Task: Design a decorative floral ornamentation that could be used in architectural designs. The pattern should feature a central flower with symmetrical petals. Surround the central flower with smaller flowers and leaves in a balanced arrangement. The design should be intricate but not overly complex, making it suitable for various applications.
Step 594:
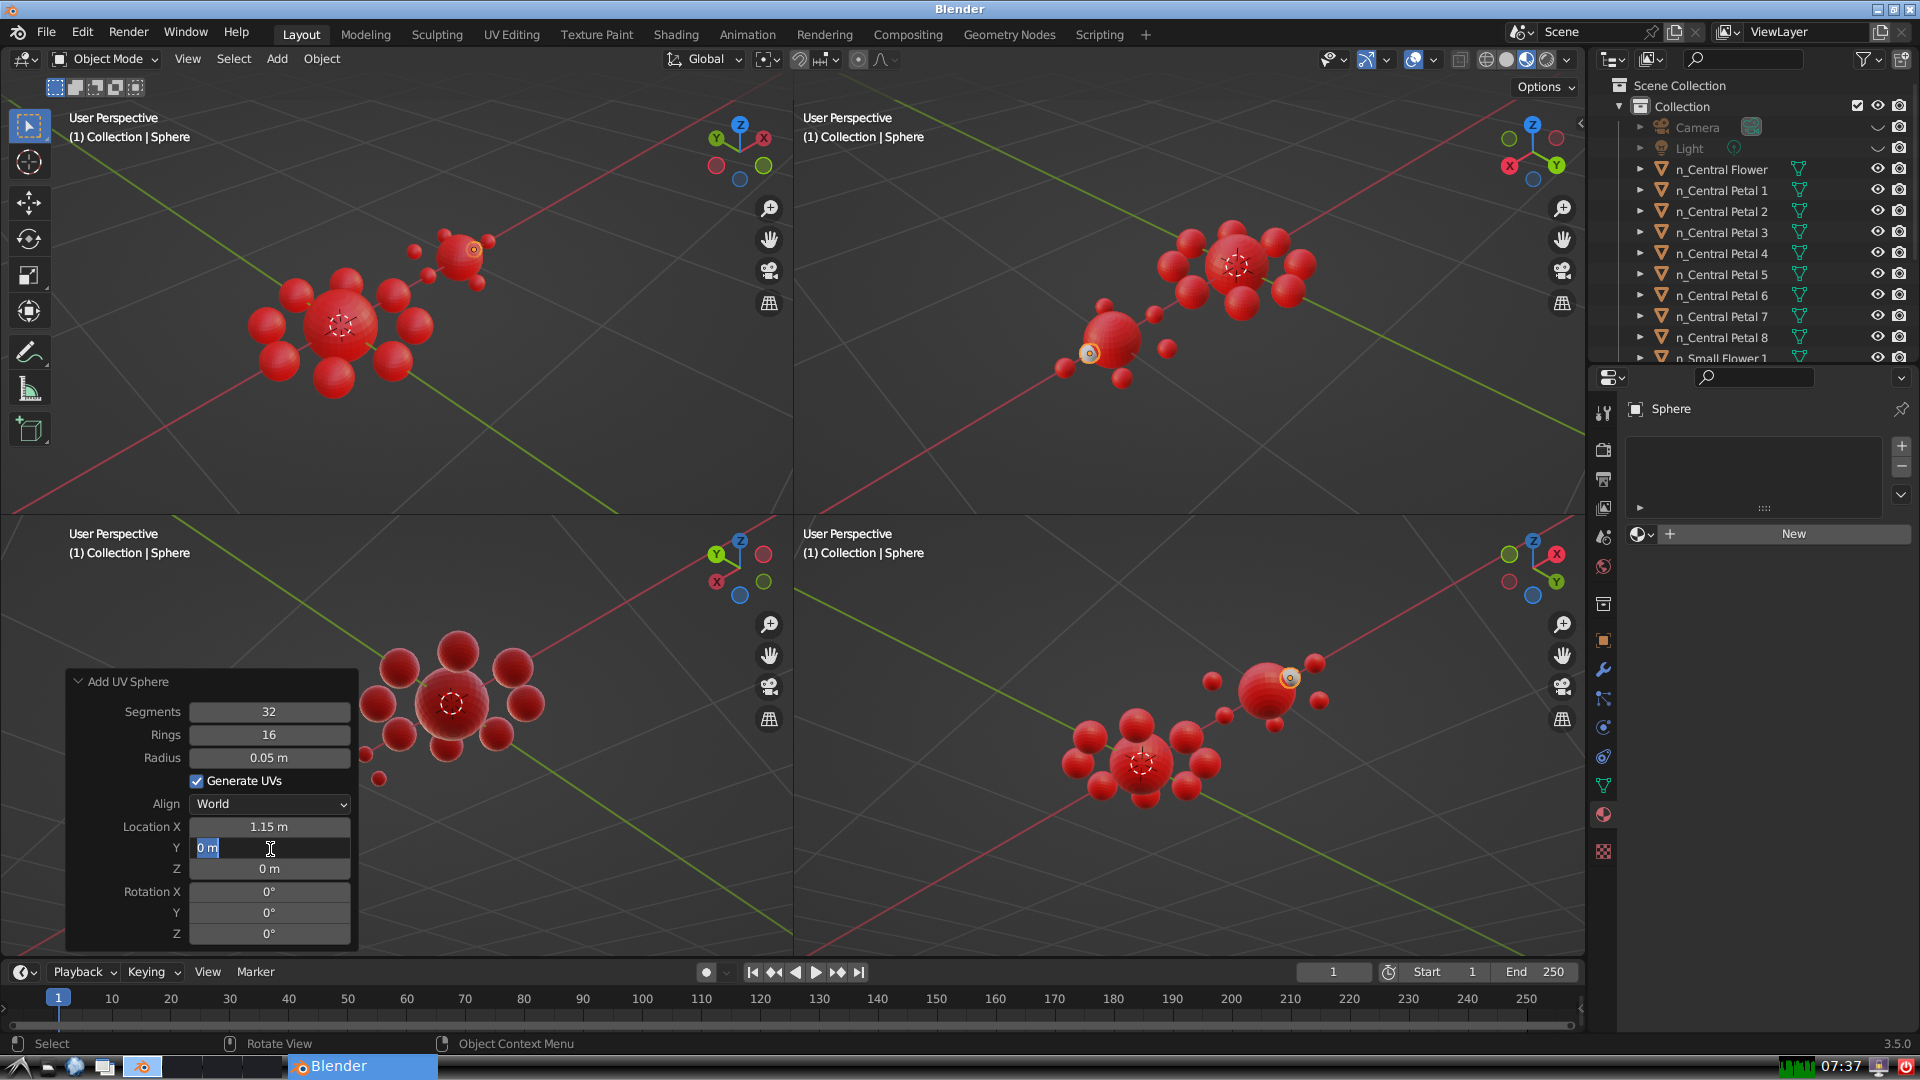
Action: input_text: -0.25980762113533157